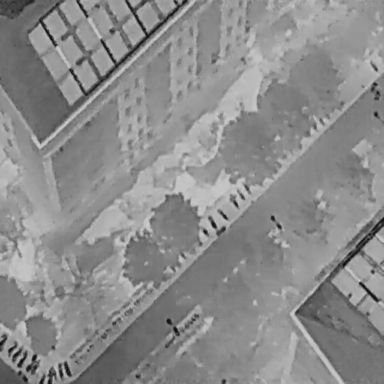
There are 17 objects shown in the infrared image, including 12 Bicycles, and five People.